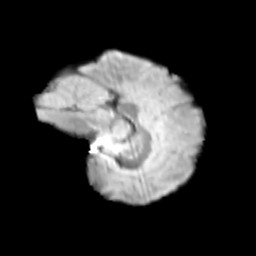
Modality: T2w
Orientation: sagittal
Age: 11
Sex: female
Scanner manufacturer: siemens
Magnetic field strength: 3 T
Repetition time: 3.8 s
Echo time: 0.07 s